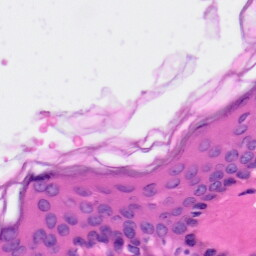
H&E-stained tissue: Skin